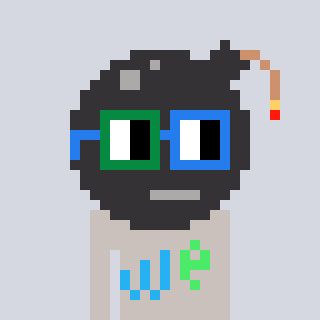
a pixel art character with square green and blue glasses, a bomb-shaped head and a foggrey-colored body on a cool background